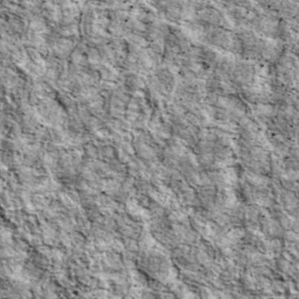
Label: non_frost